Question: What is the value of the measurement in the image?
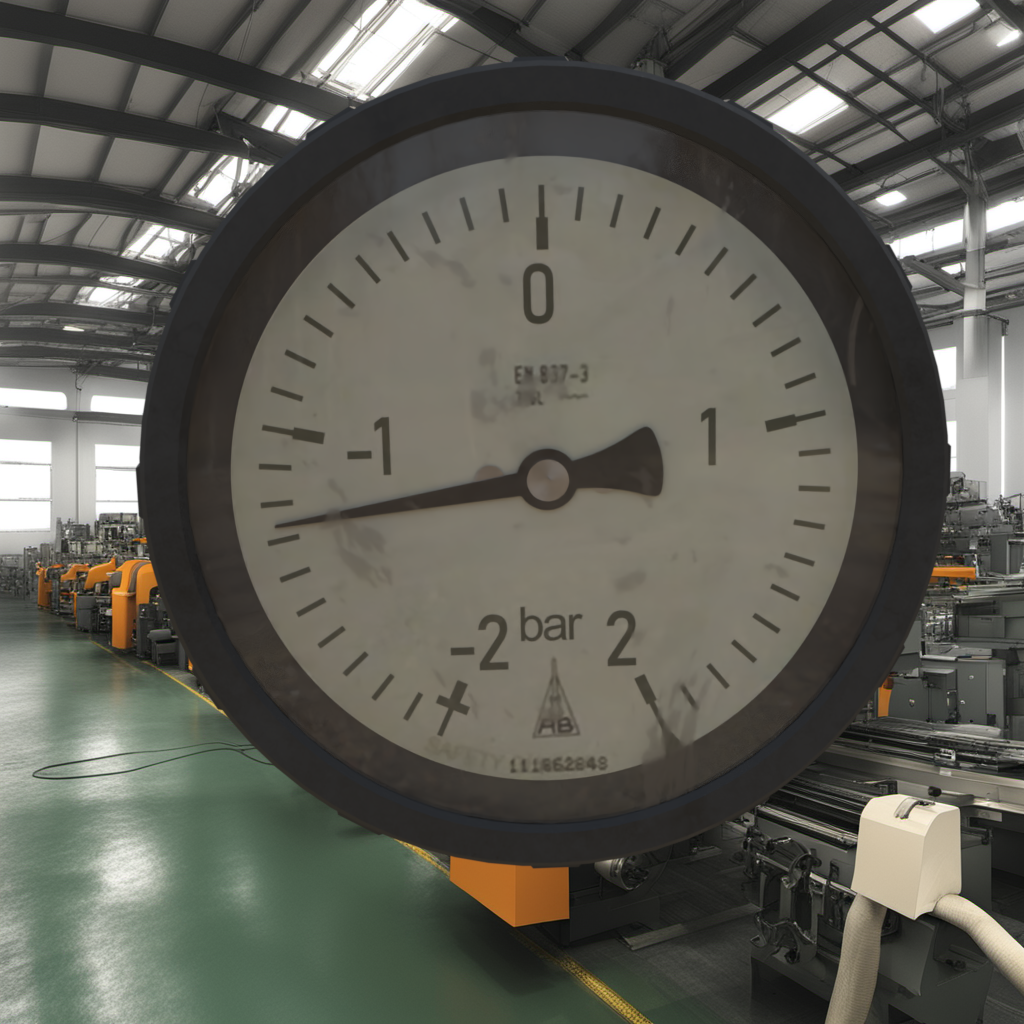
Answer: The result is -1.32
Question: What is the value range of the measurement in the image?
Answer: The range is from -2 to 2
Question: What is the minimum and maximum value range of this measurement?
Answer: The minimum value is -2 and the maximum value is 2